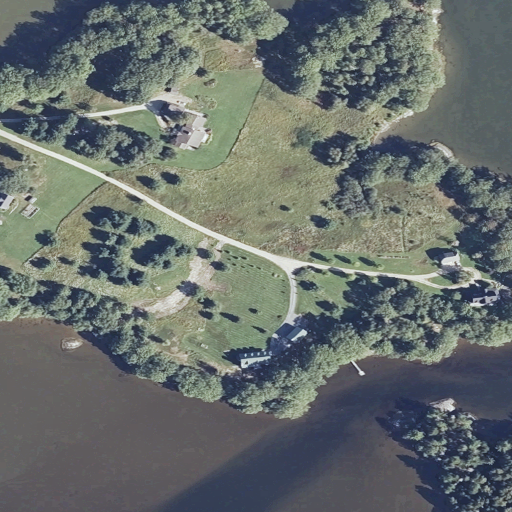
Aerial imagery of cape in Maine named Allen Point containing grassland, open water, mixed forest, shrub, herbaceous wetlands, barren land, low intensity development, medium intensity development, and evergreen forest